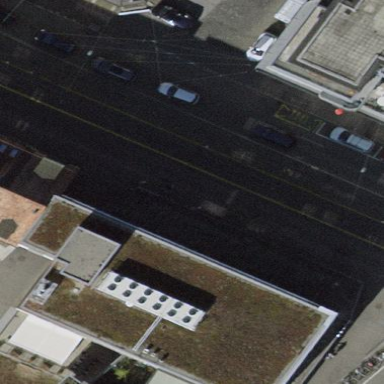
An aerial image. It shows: Commercial building.